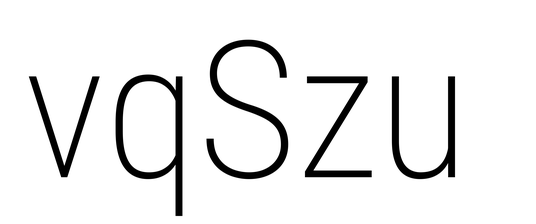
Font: Roboto_Condensed_ExtraLight